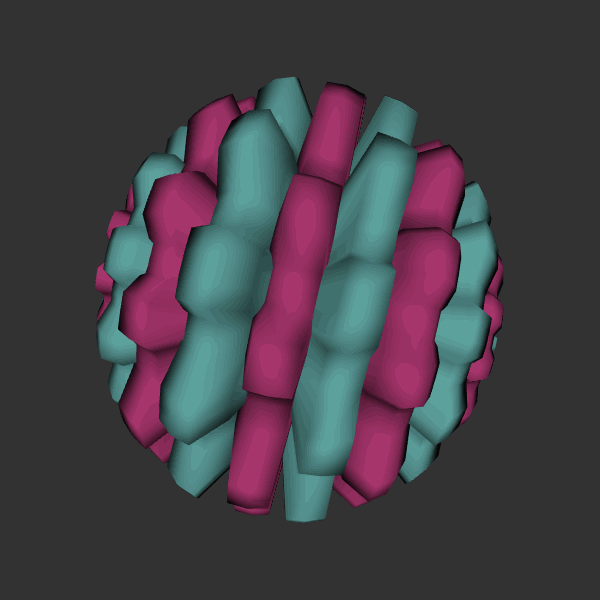
Background: dark